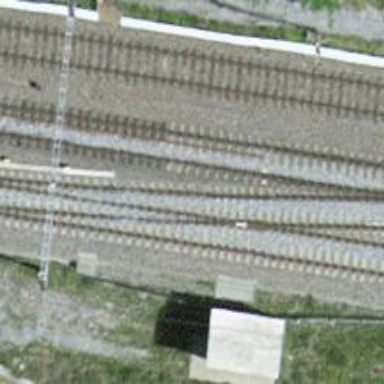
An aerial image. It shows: Single-track railway siding with electrified contact lines.